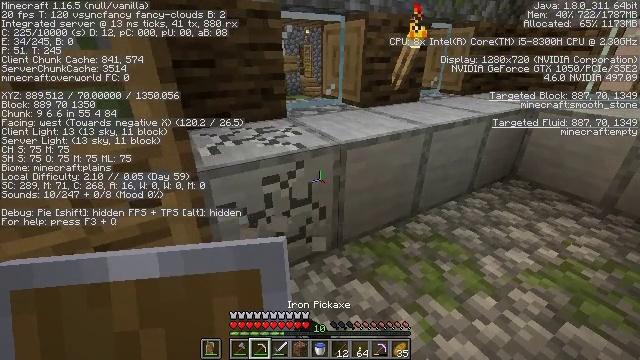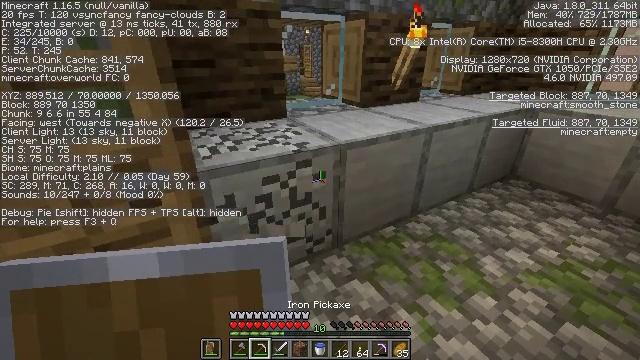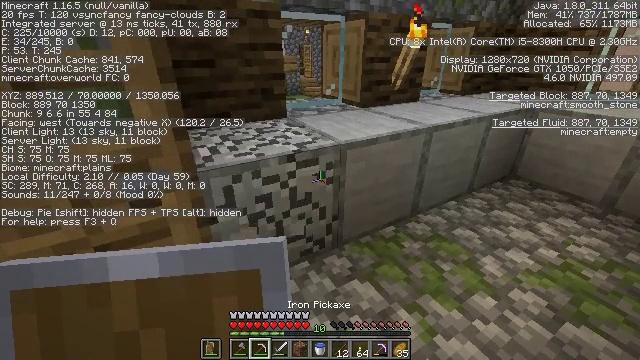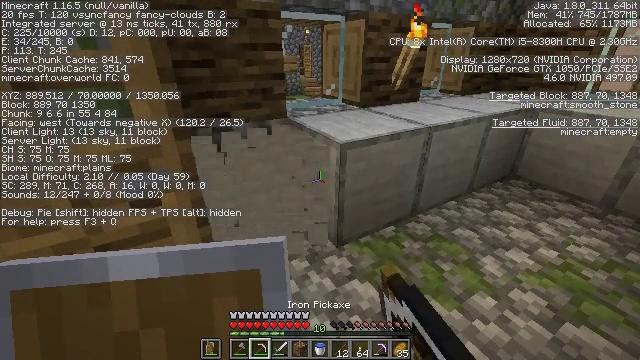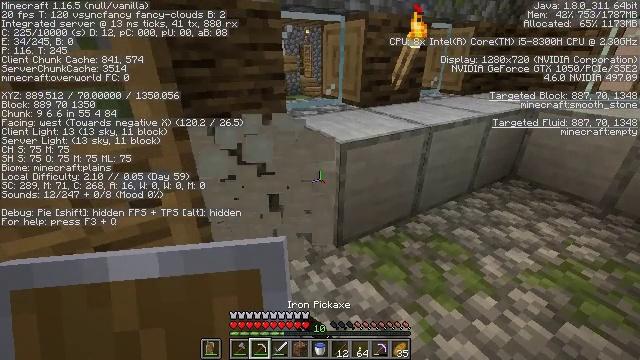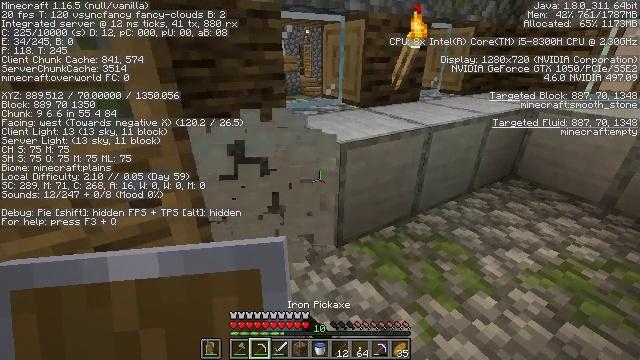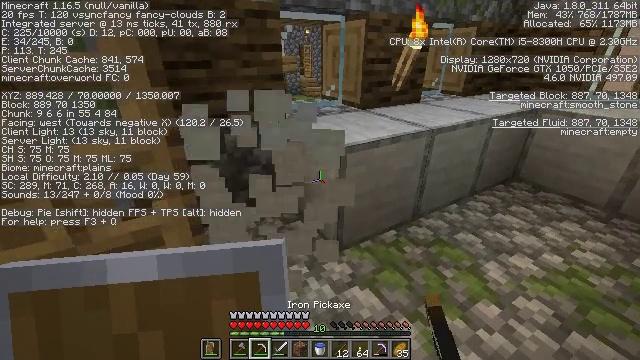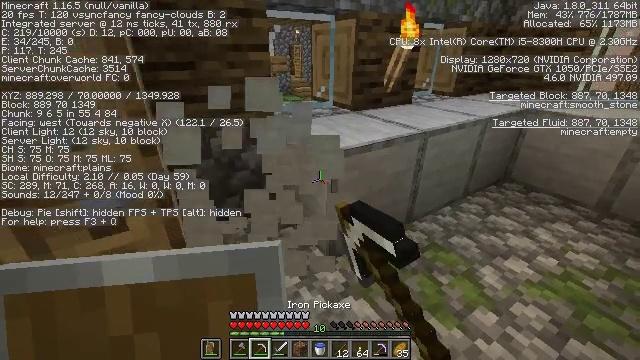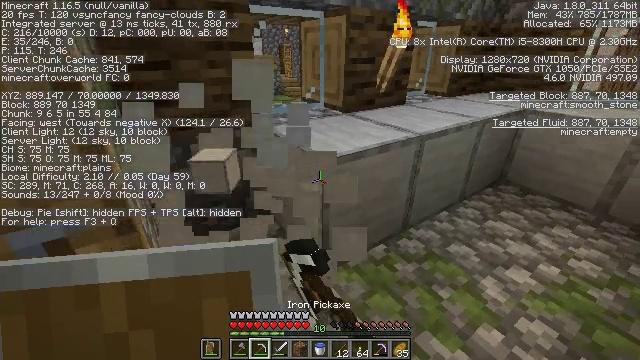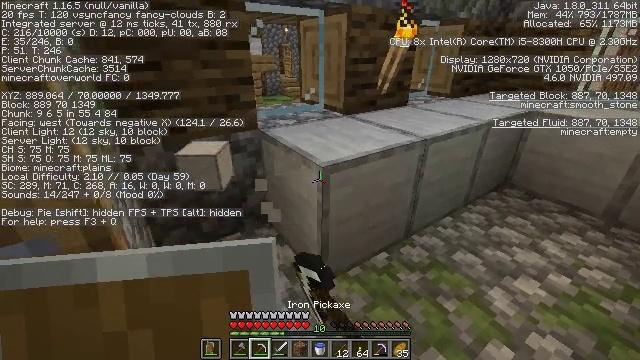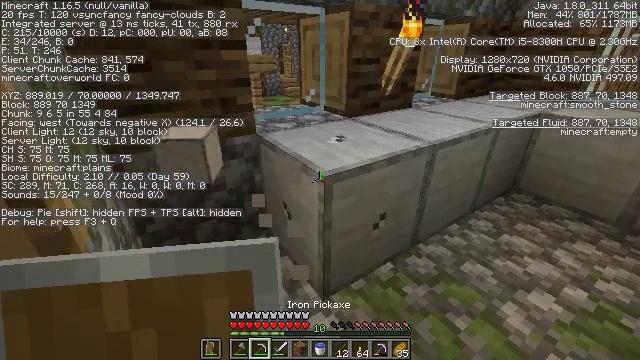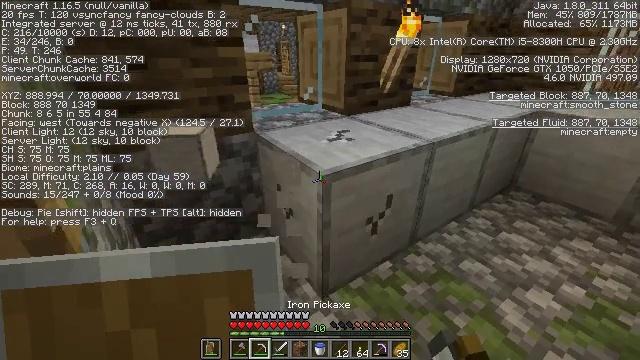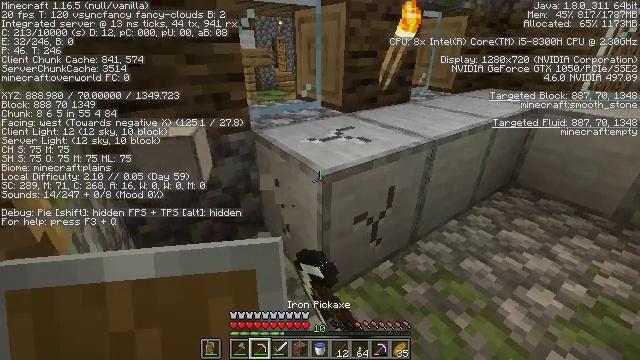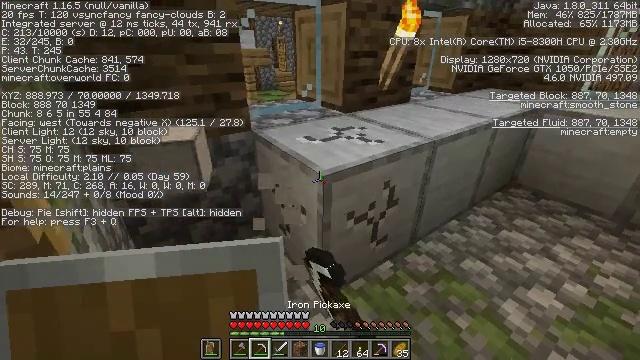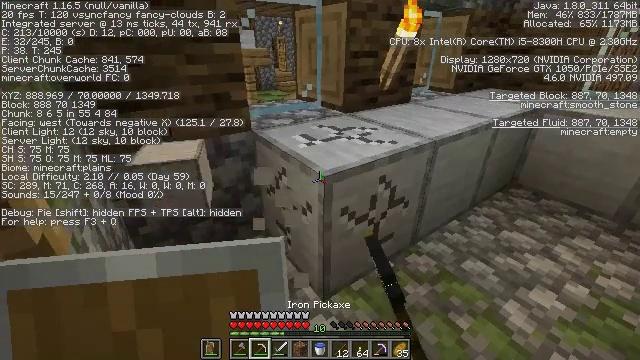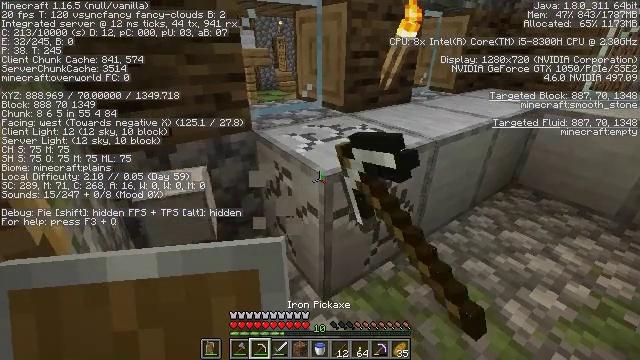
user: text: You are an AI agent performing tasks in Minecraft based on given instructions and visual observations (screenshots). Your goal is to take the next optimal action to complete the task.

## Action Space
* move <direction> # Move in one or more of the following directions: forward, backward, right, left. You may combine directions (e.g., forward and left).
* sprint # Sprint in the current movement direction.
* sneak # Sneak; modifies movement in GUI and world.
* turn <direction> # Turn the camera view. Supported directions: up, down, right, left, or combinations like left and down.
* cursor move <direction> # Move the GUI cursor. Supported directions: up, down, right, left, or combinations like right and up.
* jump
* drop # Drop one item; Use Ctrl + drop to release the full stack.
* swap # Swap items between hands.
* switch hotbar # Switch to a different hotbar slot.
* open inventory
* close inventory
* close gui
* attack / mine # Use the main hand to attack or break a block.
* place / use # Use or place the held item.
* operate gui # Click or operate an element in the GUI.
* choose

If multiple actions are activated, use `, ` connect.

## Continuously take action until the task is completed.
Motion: motion action
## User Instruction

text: Mine the smooth stone.
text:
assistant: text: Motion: attack / mine
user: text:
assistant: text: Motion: attack / mine
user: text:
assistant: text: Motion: attack / mine
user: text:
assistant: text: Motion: attack / mine
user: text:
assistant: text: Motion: attack / mine
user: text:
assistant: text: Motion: move forward, attack / mine
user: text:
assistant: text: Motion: move forward, turn right, attack / mine
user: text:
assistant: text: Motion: move forward, turn right, attack / mine
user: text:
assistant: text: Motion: attack / mine
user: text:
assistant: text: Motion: attack / mine
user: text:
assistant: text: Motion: attack / mine
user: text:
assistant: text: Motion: attack / mine
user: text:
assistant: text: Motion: attack / mine
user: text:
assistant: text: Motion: attack / mine
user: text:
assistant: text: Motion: attack / mine
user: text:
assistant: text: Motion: attack / mine
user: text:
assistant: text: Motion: attack / mine
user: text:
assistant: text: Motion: attack / mine
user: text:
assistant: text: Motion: attack / mine
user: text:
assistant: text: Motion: attack / mine
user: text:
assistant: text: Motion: turn right, attack / mine
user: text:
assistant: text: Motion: turn right, attack / mine
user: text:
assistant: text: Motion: move forward and move left, turn right and up, attack / mine
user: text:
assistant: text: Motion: move forward and move left, turn right, attack / mine
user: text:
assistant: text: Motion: move forward and move left, turn right, attack / mine
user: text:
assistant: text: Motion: turn right, attack / mine
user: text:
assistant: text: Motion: turn right, attack / mine
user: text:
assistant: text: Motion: attack / mine
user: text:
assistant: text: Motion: attack / mine
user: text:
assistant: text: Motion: attack / mine